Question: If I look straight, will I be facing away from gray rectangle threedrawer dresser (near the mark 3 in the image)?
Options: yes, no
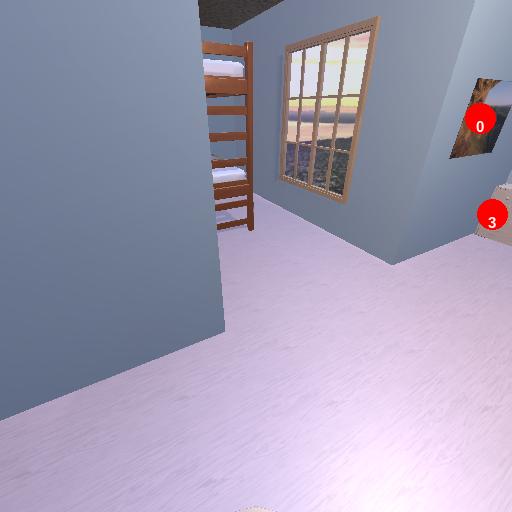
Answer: yes